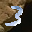
Label: 3